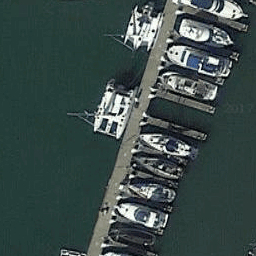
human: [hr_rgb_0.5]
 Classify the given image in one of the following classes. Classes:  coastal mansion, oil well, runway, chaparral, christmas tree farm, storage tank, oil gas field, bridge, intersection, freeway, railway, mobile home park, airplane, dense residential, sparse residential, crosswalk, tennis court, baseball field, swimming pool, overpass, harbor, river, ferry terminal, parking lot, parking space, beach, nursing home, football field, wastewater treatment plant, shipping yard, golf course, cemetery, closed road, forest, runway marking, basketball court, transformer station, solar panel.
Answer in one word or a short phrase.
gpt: harbor